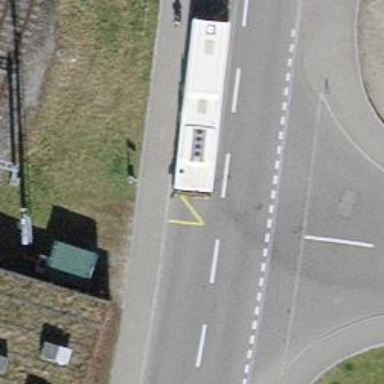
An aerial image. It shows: Public transport stop position.